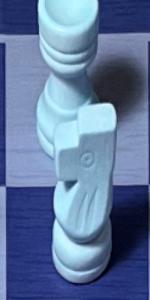
Label: Knight_White